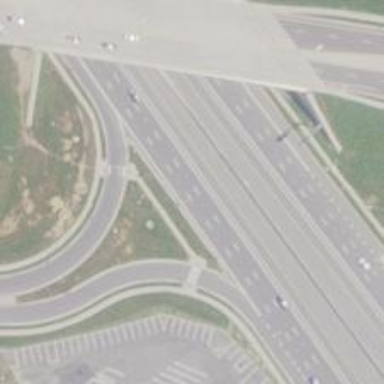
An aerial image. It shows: Expressway with asphalt surface classified as trunk highway.